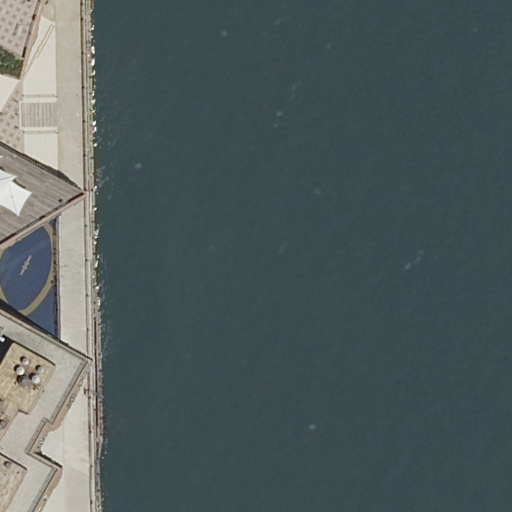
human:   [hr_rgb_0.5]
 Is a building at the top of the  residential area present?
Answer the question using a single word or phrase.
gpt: yes

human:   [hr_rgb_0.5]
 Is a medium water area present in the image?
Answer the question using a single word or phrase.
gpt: no

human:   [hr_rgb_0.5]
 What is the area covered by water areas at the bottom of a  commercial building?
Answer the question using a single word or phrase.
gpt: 0m2

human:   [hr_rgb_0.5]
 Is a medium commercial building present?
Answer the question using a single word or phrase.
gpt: no

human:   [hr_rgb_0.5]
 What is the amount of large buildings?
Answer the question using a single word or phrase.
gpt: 2

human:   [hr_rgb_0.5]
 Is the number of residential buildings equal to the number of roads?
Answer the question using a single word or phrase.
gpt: no

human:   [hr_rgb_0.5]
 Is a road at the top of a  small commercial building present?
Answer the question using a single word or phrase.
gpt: no

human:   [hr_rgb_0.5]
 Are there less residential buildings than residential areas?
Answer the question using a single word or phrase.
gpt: no

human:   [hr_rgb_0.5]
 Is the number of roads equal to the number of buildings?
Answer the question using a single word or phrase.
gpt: no

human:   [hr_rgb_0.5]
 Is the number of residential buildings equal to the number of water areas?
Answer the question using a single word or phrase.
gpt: no

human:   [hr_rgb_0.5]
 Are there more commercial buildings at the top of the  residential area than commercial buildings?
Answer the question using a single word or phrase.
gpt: no

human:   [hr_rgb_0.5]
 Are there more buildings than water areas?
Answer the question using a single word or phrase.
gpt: yes

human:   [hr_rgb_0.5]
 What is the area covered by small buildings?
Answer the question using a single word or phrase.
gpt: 41m2

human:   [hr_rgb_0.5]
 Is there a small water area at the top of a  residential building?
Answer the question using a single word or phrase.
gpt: no

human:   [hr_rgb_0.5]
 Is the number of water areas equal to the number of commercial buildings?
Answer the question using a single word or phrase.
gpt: no

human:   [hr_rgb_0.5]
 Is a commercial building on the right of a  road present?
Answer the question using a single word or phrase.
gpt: no

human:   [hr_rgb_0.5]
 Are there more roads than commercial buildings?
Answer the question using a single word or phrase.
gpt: yes

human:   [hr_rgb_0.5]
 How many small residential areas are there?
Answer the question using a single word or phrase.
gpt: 0

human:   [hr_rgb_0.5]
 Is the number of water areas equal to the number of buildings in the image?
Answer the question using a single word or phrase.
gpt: no

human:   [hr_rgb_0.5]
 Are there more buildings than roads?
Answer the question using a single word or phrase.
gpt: yes

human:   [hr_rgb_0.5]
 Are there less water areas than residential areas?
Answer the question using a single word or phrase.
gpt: no

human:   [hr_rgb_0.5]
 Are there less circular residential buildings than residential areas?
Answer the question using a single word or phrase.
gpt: yes

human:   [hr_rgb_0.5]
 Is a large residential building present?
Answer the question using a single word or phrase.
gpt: yes

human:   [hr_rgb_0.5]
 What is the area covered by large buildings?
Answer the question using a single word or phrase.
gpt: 8985m2

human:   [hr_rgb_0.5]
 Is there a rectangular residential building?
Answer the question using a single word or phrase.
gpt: yes

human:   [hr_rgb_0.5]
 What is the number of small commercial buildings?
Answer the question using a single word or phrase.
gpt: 0

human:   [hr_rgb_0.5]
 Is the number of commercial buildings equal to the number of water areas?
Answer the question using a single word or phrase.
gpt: no

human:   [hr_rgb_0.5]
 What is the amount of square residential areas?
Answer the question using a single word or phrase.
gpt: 0

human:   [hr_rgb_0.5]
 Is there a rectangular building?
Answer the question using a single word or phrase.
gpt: yes

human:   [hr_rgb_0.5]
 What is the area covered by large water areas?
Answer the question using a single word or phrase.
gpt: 8671m2

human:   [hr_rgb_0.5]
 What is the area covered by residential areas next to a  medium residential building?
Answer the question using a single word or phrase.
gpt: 0m2

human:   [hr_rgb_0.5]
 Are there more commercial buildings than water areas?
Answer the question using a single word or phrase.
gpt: no

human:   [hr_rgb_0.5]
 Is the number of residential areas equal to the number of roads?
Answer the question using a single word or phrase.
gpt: no

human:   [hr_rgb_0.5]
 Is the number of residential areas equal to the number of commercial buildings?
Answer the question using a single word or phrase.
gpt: no

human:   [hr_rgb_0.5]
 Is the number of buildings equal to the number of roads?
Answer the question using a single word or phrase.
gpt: no

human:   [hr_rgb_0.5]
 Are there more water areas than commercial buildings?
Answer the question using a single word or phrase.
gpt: yes